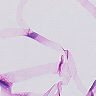
Metastatic tissue present: no